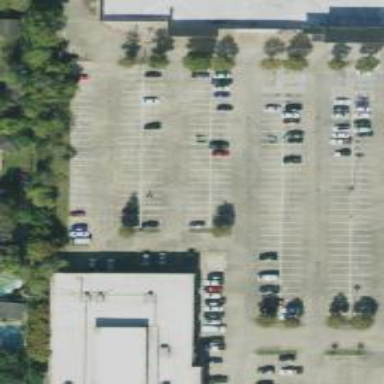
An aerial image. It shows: Parking space is available.